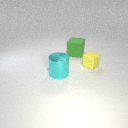
large cyan metal cylinder to the left of large green rubber cube